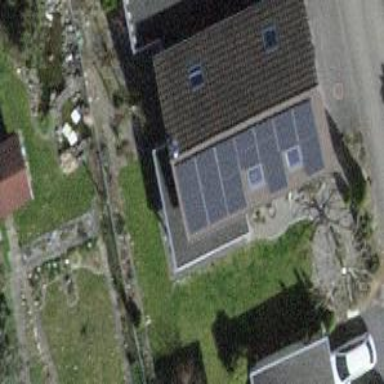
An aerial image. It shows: Solar power generator.